Question: Essentially, I am creating an alarm clock that only allows you to turn off your alarm if you scan a barcode whose value has been entered into my Firebase database under the child "content". What I have at the moment is a scanner that scans the code and displays this value on a TextView contentTxt in the Android app.
When I click the "checkButton", it is supposed to take this TextView change it toString and then run through the database to check if there is any value that matches it. If there is, it will stop the alarm. If there isn't, it will display the notification that "This is not a scanned barcode". However, even though the values in my firebase are the same as that in my TextView, it only ever says it's not a scanned barcode.
Here is my code:
'''
final Button checkButton = (Button) findViewById(R.id.checkBtn);
checkButton.setOnClickListener(new OnClickListener() {
@Override
public void onClick(View v) {
mDatabase.child("users").child(mUserId).child("barcodes").orderByChild("content")
.equalTo(contentTxt.toString()).addListenerForSingleValueEvent(new ValueEventListener(){
@Override
public void onDataChange(DataSnapshot dataSnapshot) {
if (dataSnapshot.hasChildren()){
// method that alters update text TextBox
set_alarm_text("Alarm off!");
// cancel the alarm
alarm_manager.cancel(pending_intent);
// put in extra string into my_intent, telling the clock that "Alarm Off" was pressed
my_intent.putExtra("extra", "alarm off");
// stop the ringtone
sendBroadcast(my_intent);
}
else{
Toast toast = Toast.makeText(getApplicationContext(),
"This is not a scanned barcode!", Toast.LENGTH_SHORT);
toast.show();
}
}
@Override
public void onCancelled(DatabaseError databaseError) {
}
});
}
});
'''
Here is a screenshot of my Firebase also, if that helps:

There is no actual error codes or crashes coming up in my code, it just continually says there are no same values, and then I can't get the damn alarm to turn off.
As is my understanding, I have pointed my code to the child "barcodes" and ordered by its child "content", provided it is equalTo my contentTxt.toString. To me, that sounds like it should isolate that value and see if it has any value at all, so perhaps you can enlighten me. I have even tried experimenting with changing dataSnapshot.hasChildren() to .exists() etc., but to no avail.
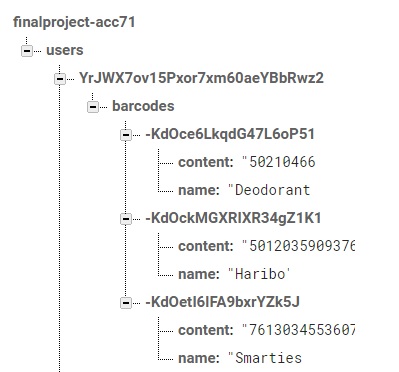
Answer: Just to comment that I fixed the problem. Instead of 'contentTxt.toString()', I should have used 'contentTxt.getText().toString()'. Stupid mistake, thanks for your help.